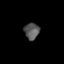
Tissue: prostate
Cell type: T cells
Senescence score: 0.3269
Nuclear area (px): 244
Mean DAPI intensity: 86.32